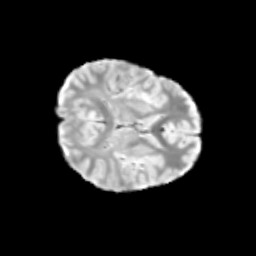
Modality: T2w
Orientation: axial
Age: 10
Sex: male
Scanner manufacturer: siemens
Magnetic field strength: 3 T
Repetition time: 3.8 s
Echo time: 0.07 s